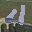
Label: 4